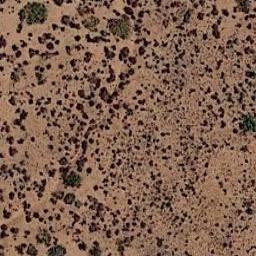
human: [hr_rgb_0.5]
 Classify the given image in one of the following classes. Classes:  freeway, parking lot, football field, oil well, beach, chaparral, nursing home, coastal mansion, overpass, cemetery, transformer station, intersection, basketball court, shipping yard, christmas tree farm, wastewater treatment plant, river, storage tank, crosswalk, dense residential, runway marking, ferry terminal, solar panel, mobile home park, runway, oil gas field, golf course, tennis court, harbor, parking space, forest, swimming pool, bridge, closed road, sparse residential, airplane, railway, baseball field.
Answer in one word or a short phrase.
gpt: chaparral